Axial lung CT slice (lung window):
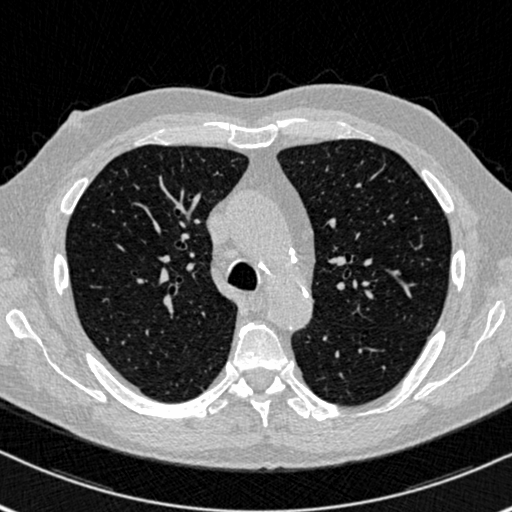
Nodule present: no